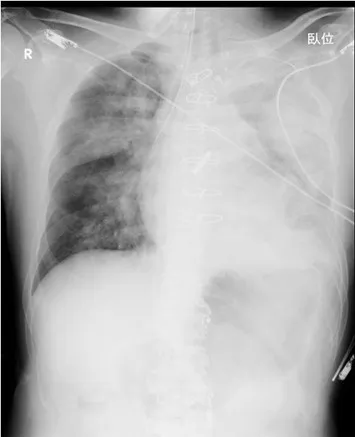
The chest X-ray shows diffuse consolidation of the left lung due to massive bleeding. A single-lumen endotracheal tube is placed in the right main bronchus.
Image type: radiology (x_ray)